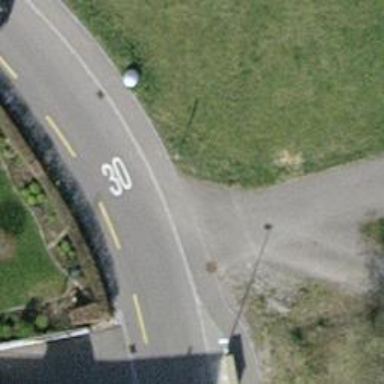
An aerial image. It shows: Residential road with designated cycle lane on the left side.